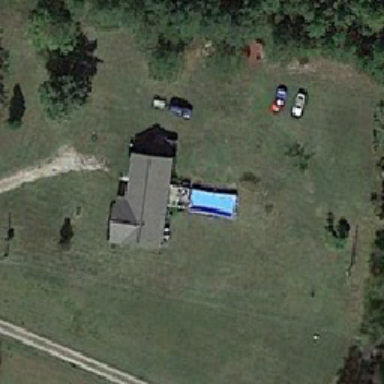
There are buildings and some cars near many green trees .